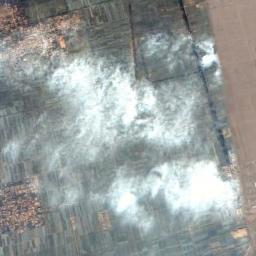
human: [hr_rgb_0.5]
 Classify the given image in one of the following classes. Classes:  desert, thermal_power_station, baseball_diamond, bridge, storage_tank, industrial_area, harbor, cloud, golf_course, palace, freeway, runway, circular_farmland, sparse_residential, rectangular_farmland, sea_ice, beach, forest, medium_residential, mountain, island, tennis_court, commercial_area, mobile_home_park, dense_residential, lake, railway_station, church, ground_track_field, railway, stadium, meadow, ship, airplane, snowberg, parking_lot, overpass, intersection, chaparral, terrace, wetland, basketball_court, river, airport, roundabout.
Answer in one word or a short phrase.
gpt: cloud